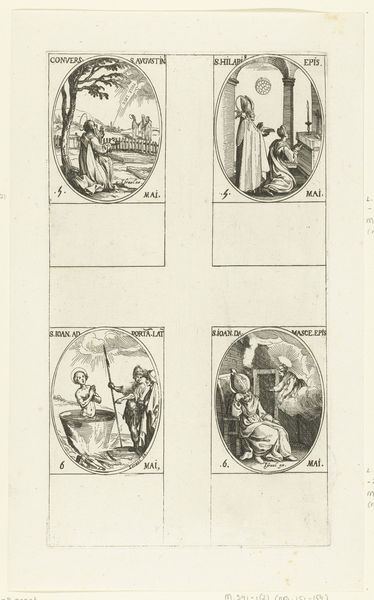
Titel: Heilige Augustinus van Hippo, Heilige Hilarius van Arles, Heilige Johannes de Evangelist, Heilige Johannes Damascenus (5-6 mei)
Künstler: Jacques Callot
Standort: Amsterdam
Institution: Rijksmuseum
Schlagwörter: miniskeln, conrad der heilige